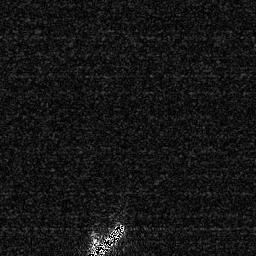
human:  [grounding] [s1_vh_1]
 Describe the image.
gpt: In the satellite image, there is  <ref>1 medium ship </ref> <box>[[33, 85, 49, 99, 0]]</box> located at bottom.